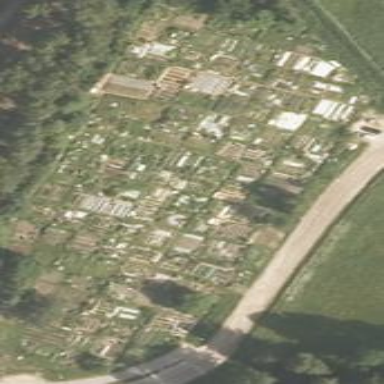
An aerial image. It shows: Area designated for allotments.